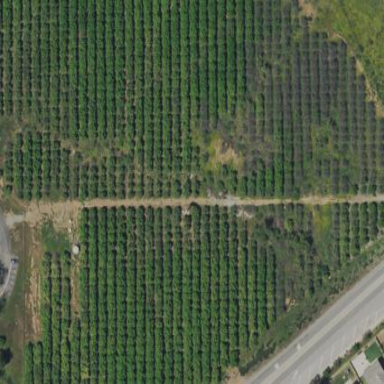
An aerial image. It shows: Orchard.